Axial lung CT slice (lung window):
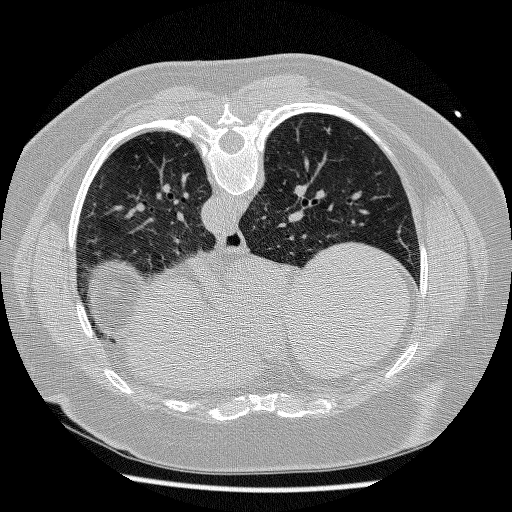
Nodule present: no